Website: macys
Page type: cart
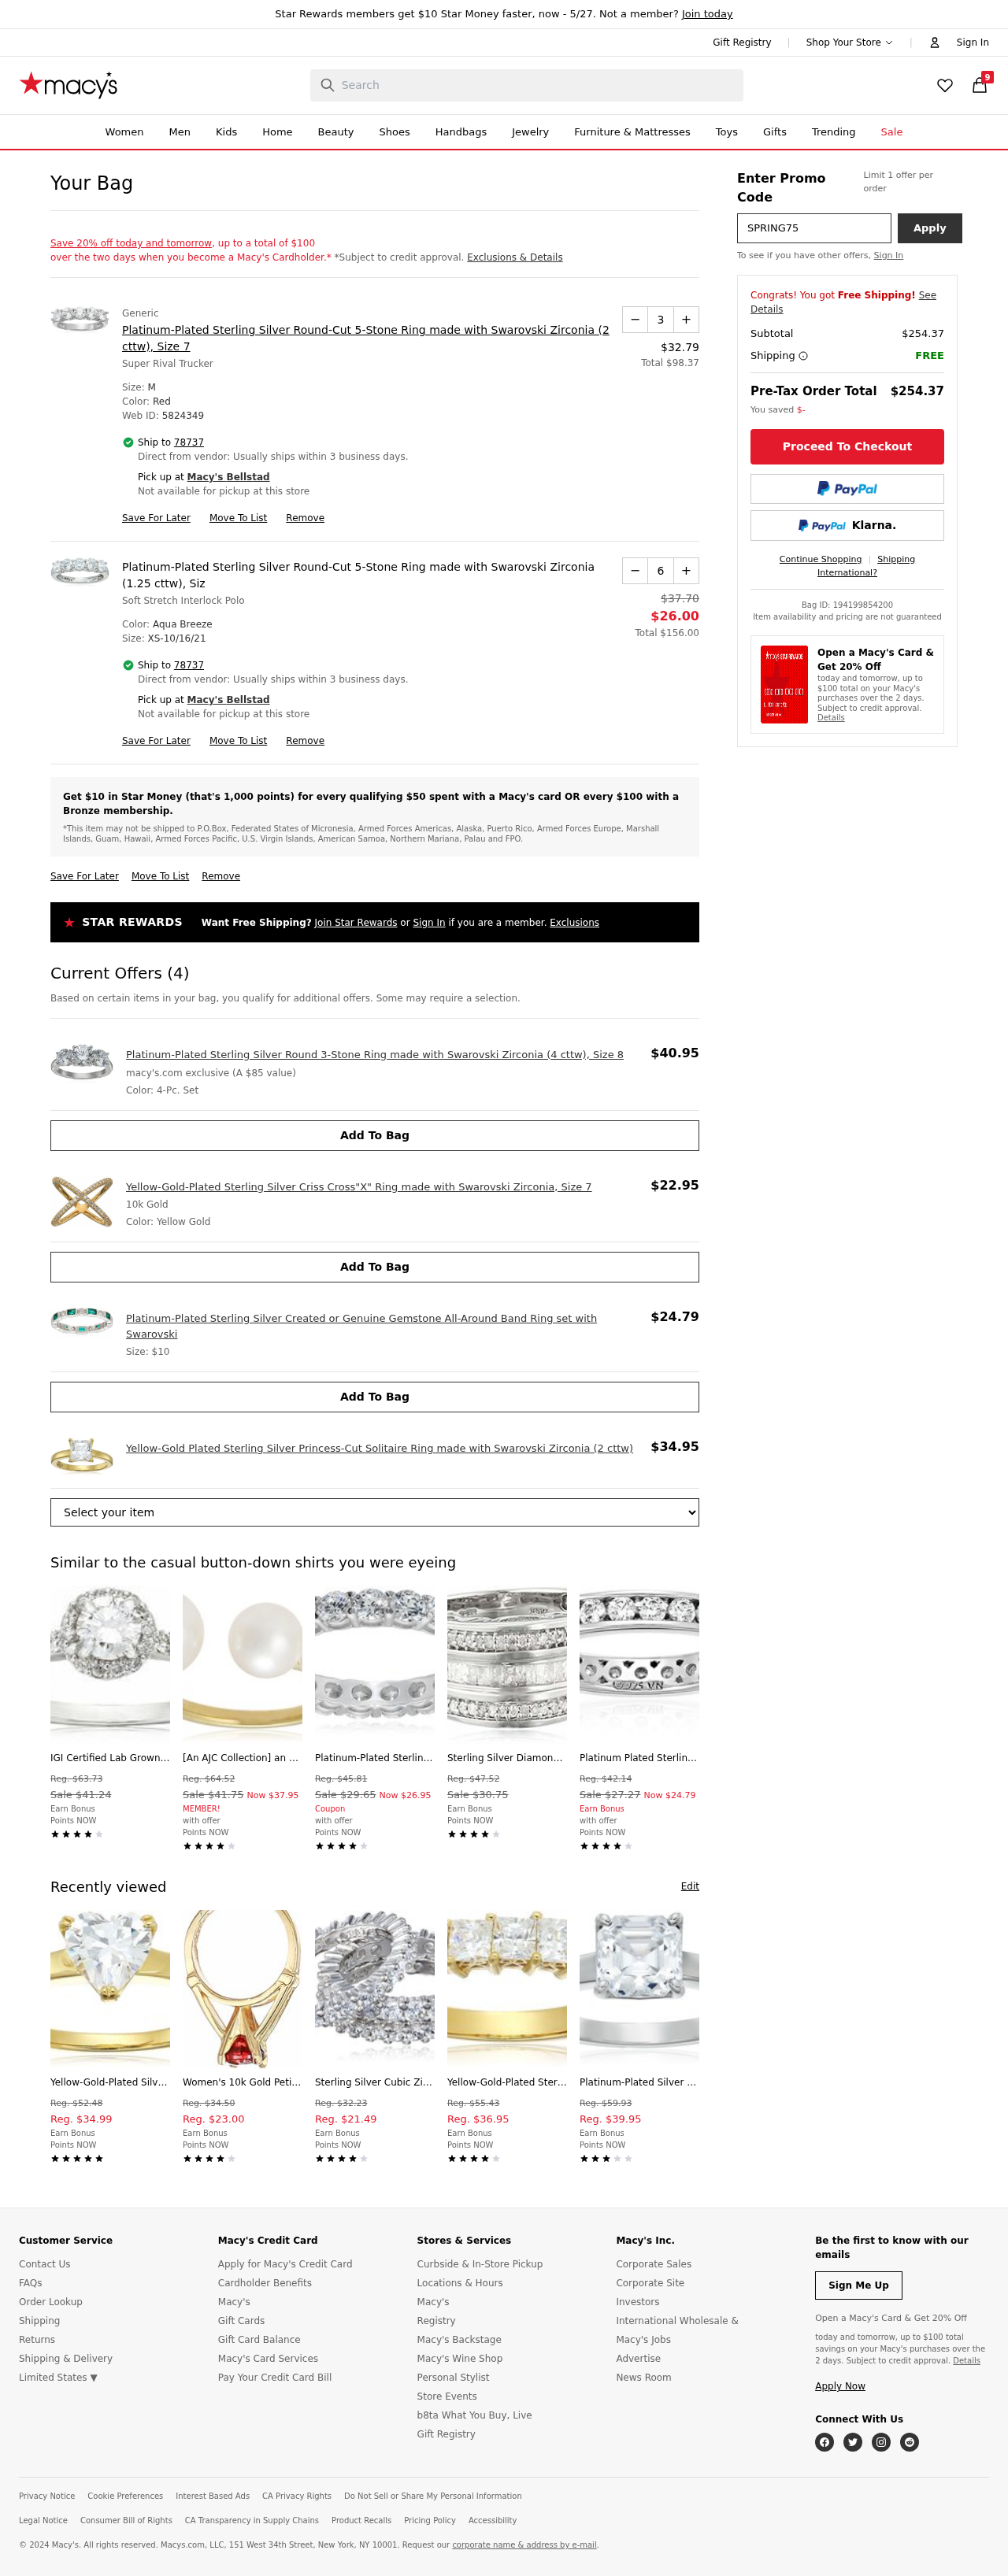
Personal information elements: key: PII_CITY
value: Bellstad
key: PII_POSTCODE
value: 78737
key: PII_PROMO_CODE
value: SPRING75
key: PII_POSTCODE_FULL
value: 78737
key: PII_POSTCODE_NUMERIC
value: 78737
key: PII_CITY2
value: Bellstad
Product elements: key: PRODUCT1_BRAND
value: Generic
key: PRODUCT1_NAME
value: Platinum-Plated Sterling Silver Round-Cut 5-Stone Ring made with Swarovski Zirconia (2 cttw), Size 7
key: PRODUCT1_PRICE
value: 32.79
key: PRODUCT1_QUANTITY
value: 3
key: PRODUCT2_NAME
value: Platinum-Plated Sterling Silver Round-Cut 5-Stone Ring made with Swarovski Zirconia (1.25 cttw), Siz
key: PRODUCT2_PRICE
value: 26
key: PRODUCT2_QUANTITY
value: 6
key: PRODUCT3_NAME
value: Platinum-Plated Sterling Silver Round 3-Stone Ring made with Swarovski Zirconia (4 cttw), Size 8
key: PRODUCT3_PRICE
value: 40.95
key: PRODUCT4_NAME
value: Yellow-Gold-Plated Sterling Silver Criss Cross"X" Ring made with Swarovski Zirconia, Size 7
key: PRODUCT4_PRICE
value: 22.95
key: PRODUCT5_NAME
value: Platinum-Plated Sterling Silver Created or Genuine Gemstone All-Around Band Ring set with Swarovski
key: PRODUCT5_PRICE
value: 24.79
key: PRODUCT6_NAME
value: Yellow-Gold Plated Sterling Silver Princess-Cut Solitaire Ring made with Swarovski Zirconia (2 cttw)
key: PRODUCT6_PRICE
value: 34.95
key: PRODUCT1_TOTAL
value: Total $98.37
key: PRODUCT2_ORIGINAL_PRICE
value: $37.70
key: PRODUCT2_TOTAL
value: Total $156.00
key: PRODUCT7_NAME
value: IGI Certified Lab Grown Diamond Halo Engagement Ring in 14k White Gold (1/2 CT.TW., I-J Color, SI1-S
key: PRODUCT7_ORIGINAL_PRICE
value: Reg. $63.73
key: PRODUCT7_SALE_PRICE
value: Sale $41.24
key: PRODUCT8_NAME
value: [An AJC Collection] an AJC Collection akoyapa-ru Ring Setting K Yellow Gold 3 Ring Ring
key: PRODUCT8_ORIGINAL_PRICE
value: Reg. $64.52
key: PRODUCT8_SALE_PRICE
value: Sale $41.75
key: PRODUCT8_PRICE
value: Now $37.95
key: PRODUCT9_NAME
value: Platinum-Plated Sterling Silver All-Around Band Ring set with Round Swarovski Zirconia (2 cttw), Siz
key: PRODUCT9_ORIGINAL_PRICE
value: Reg. $45.81
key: PRODUCT9_SALE_PRICE
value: Sale $29.65
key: PRODUCT9_PRICE
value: Now $26.95
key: PRODUCT10_NAME
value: Sterling Silver Diamond 3 Row Band Ring (1/2 cttw), Size 7
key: PRODUCT10_ORIGINAL_PRICE
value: Reg. $47.52
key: PRODUCT10_SALE_PRICE
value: Sale $30.75
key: PRODUCT11_NAME
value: Platinum Plated Sterling Silver Swarovski Zirconia Channel Set All-Around Ring, Size 6
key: PRODUCT11_ORIGINAL_PRICE
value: Reg. $42.14
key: PRODUCT11_SALE_PRICE
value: Sale $27.27
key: PRODUCT11_PRICE
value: Now $24.79
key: PRODUCT12_NAME
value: Yellow-Gold-Plated Silver Heart-Shape (1.5 cttw) Solitaire Ring made with Swarovski Zirconia, Size 6
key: PRODUCT12_ORIGINAL_PRICE
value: Reg. $52.48
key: PRODUCT12_PRICE
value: Reg. $34.99
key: PRODUCT13_NAME
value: Women's 10k Gold Petite Cubic Zirconia Birthstone Ring Charm
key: PRODUCT13_ORIGINAL_PRICE
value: Reg. $34.50
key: PRODUCT13_PRICE
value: Reg. $23.00
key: PRODUCT14_NAME
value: Sterling Silver Cubic Zirconia All-Around Band Stacking Ring Set (Set of 3), Size 5.5
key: PRODUCT14_ORIGINAL_PRICE
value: Reg. $32.23
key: PRODUCT14_PRICE
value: Reg. $21.49
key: PRODUCT15_NAME
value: Yellow-Gold-Plated Sterling Silver Princess-Cut 5-Stone Ring made with Swarovski Zirconia (1 cttw),
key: PRODUCT15_ORIGINAL_PRICE
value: Reg. $55.43
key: PRODUCT15_PRICE
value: Reg. $36.95
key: PRODUCT16_NAME
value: Platinum-Plated Silver Asscher-Cut (2 cttw) Solitaire Ring made with Swarovski Zirconia, Size 9
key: PRODUCT16_ORIGINAL_PRICE
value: Reg. $59.93
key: PRODUCT16_PRICE
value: Reg. $39.95
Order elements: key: ORDER_NUM_ITEMS
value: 9
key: ORDER_SUBTOTAL
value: $254.37
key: ORDER_SUBTOTAL2
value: $254.37
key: ORDER_ID
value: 194199854200
Search elements: key: HEADER_SEARCH
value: Search